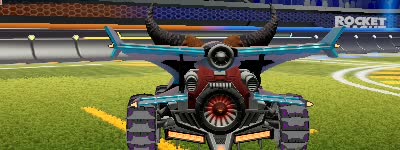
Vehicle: aftershock